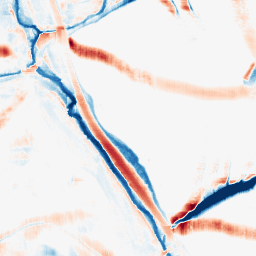
Category: morphological
Decomposition family: morphological_rect
Decomposition parameters: operation: average
width: 20
height: 20
Upsampling method: quintic
Upsampling parameters: scale: 2
Upsampling scale: 2